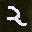
Label: 2